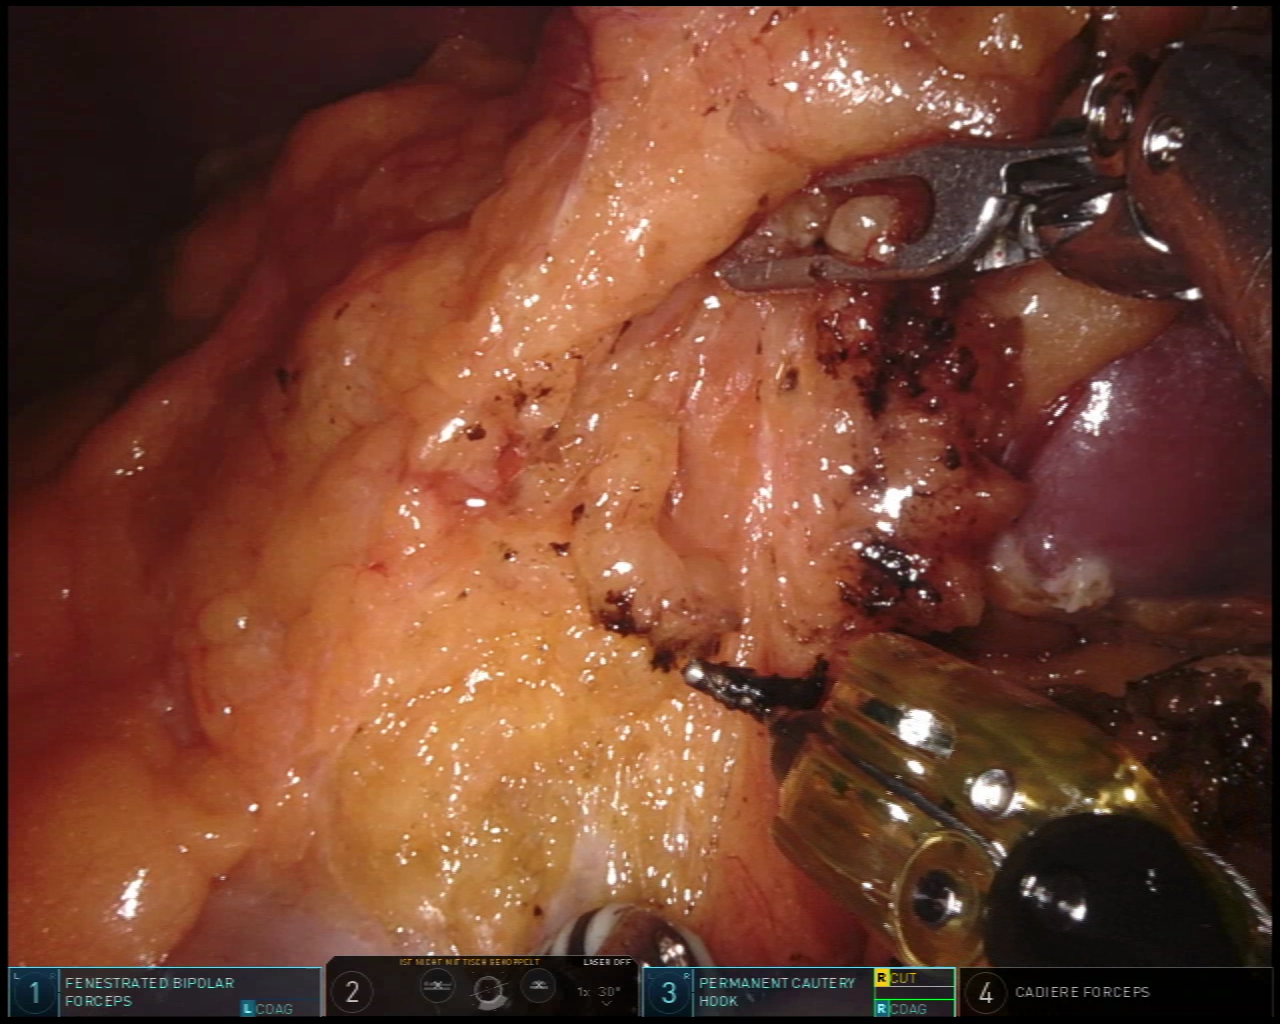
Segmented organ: colon
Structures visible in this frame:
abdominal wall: yes
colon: yes
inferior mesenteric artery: no
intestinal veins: no
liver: no
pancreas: no
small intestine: no
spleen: yes
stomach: no
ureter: no
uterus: no
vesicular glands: no